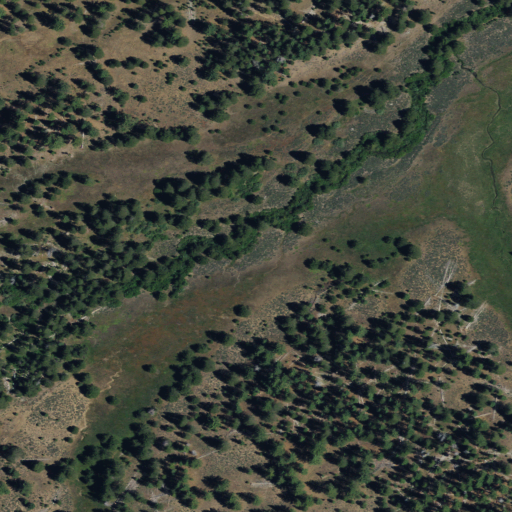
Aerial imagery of valley in California named Threemile Valley containing evergreen forest, shrub, and herbaceous wetlands